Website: macys
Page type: gifting
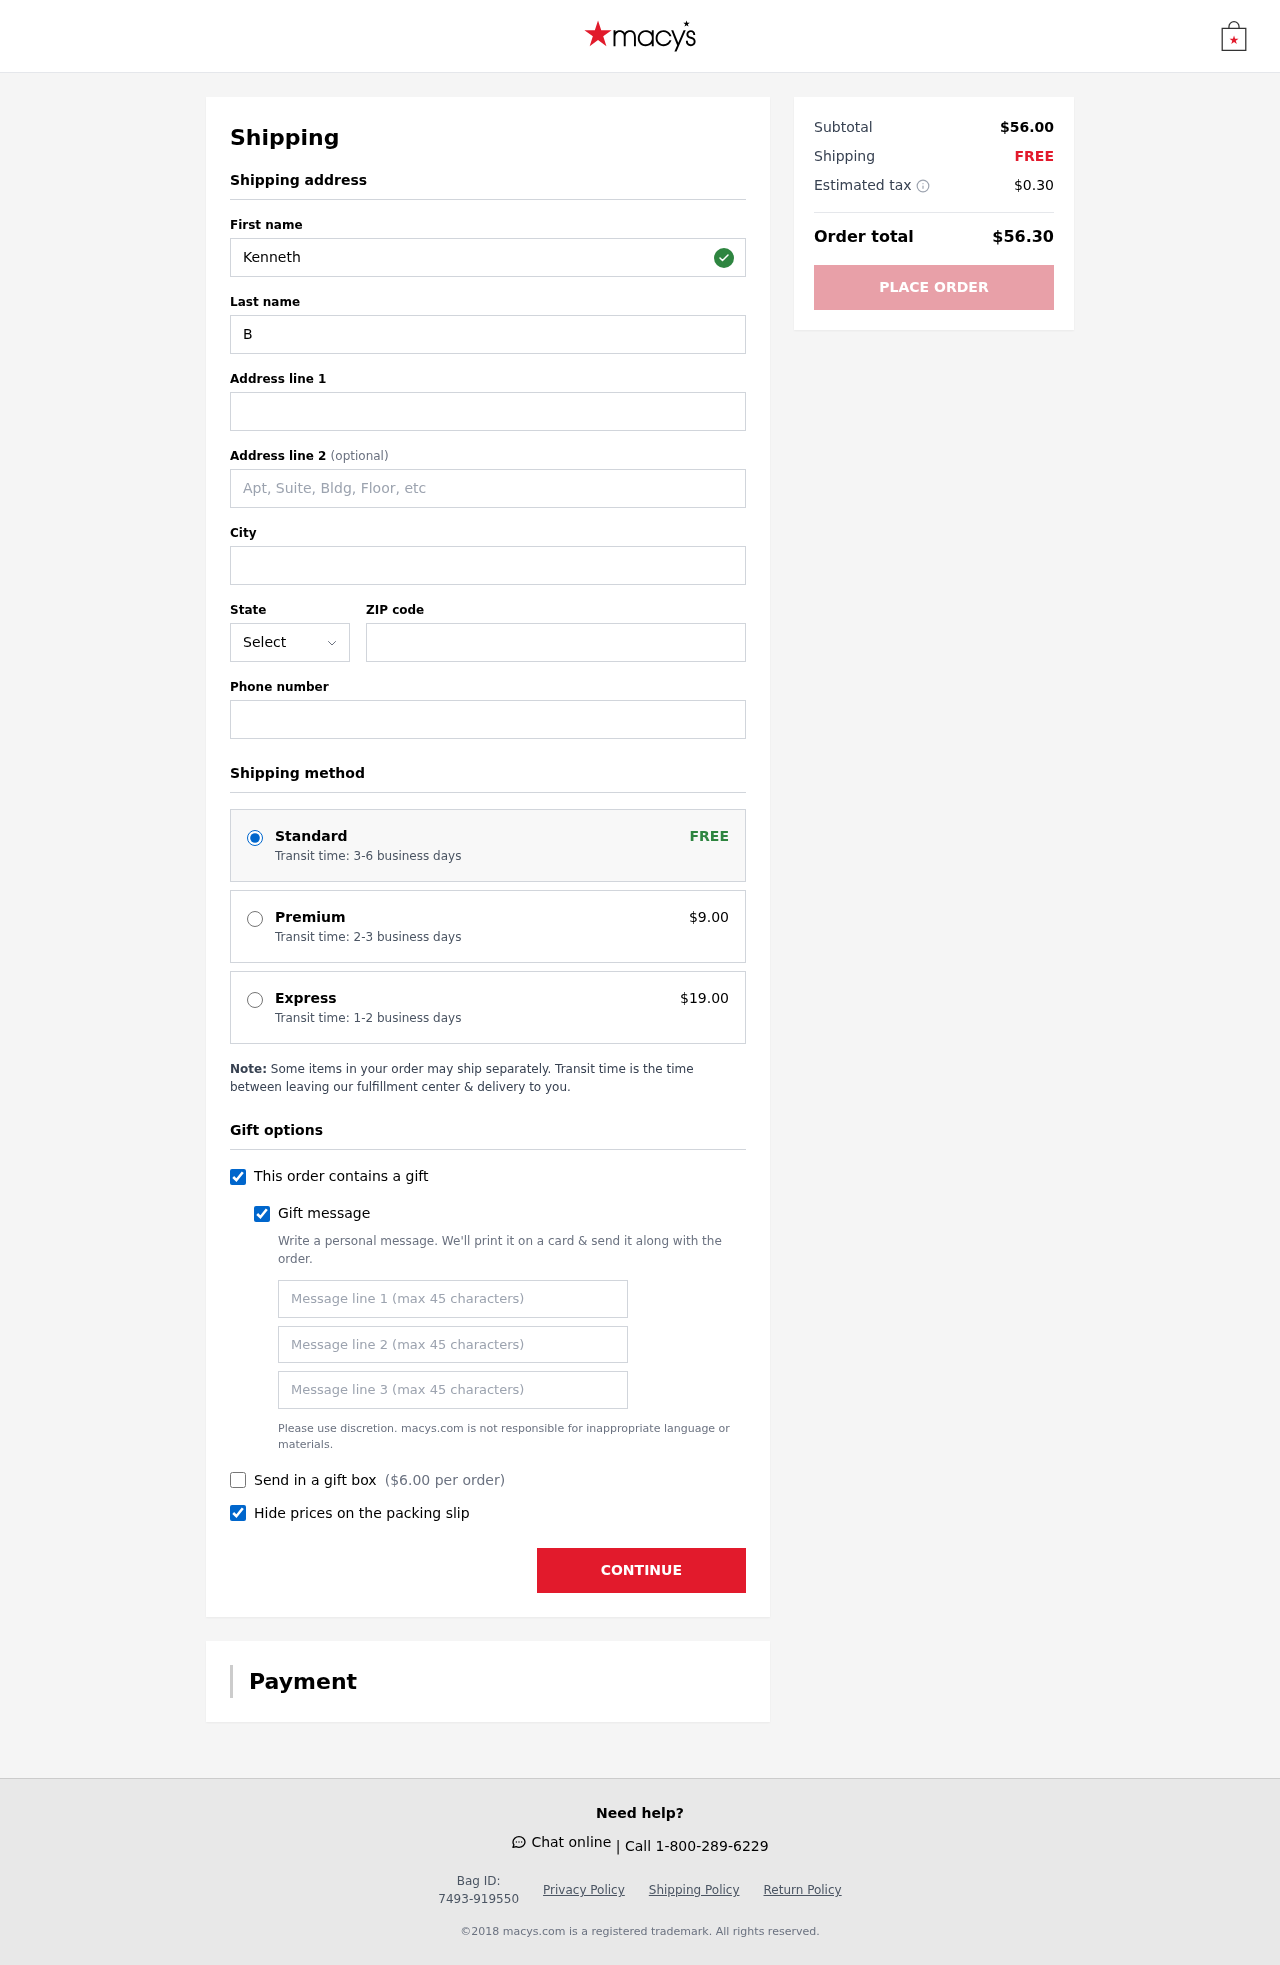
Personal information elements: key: PII_STATE_ABBR
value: MH
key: PII_FIRSTNAME
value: Kenneth
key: PII_LASTNAME
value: Brown
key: PII_STREET
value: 28094 Jennings Fall Apt. 940
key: PII_STREET2
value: Suite 827
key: PII_CITY
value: Morrisstad
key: PII_POSTCODE
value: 34117
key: PII_PHONE
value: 8875114081
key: PII_GIFT_MESSAGE
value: Hey Richard, I thought you might appreciate this little boost for your joints—after all the hikes we’ve got planned! Wishing you a year full of adventure and staying active. Cheers!  Kenneth
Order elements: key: ORDER_SHIPPING_STANDARD
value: Transit time: 3-6 business days
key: ORDER_SHIPPING_PREMIUM
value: Transit time: 2-3 business days
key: ORDER_SHIPPING_PREMIUM_PRICE
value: $9.00
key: ORDER_SHIPPING_EXPRESS
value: Transit time: 1-2 business days
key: ORDER_SHIPPING_EXPRESS_PRICE
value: $19.00
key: ORDER_GIFT_BOX_PRICE
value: $6.00
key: ORDER_SUBTOTAL
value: $56.00
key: ORDER_SHIPPING_COST
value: FREE
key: ORDER_TAX
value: $0.30
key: ORDER_TOTAL
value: $56.30